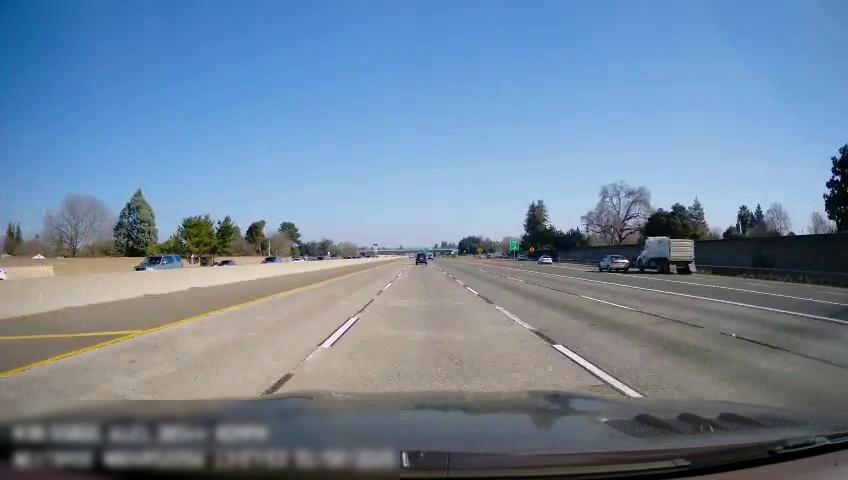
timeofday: Day
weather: Sunny
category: Drivable Space
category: Vehicles | Other LV
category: Vehicles | SUV
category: Vehicles | Car
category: Vehicles | SUV
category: Vehicles | Car
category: Vehicles | Car
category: Vehicles | Car
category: Vehicles | Car
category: Lanes | Current Lane
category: Lanes | Alternate Lane
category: Lanes | Alternate Lane
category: Lanes | Alternate Lane
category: Lanes | Alternate Lane
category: Lanes | Alternate Lane
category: Traffic | Signs